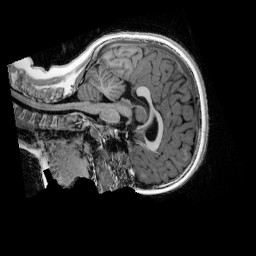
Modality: UNIT1_denoised
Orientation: sagittal
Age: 9
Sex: female
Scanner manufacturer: siemens
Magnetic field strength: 3 T
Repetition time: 4 s
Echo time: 0.00303 s